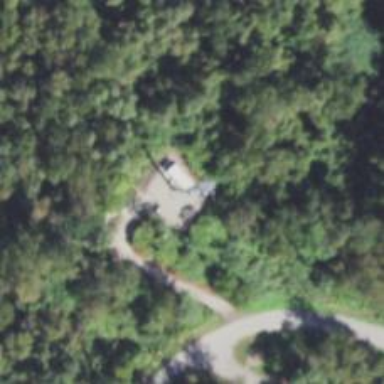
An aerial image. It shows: Service building with communication mast tower.